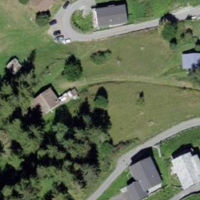
EUNIS habitat code: 26
Species observed at this site:
Nucifraga caryocatactes